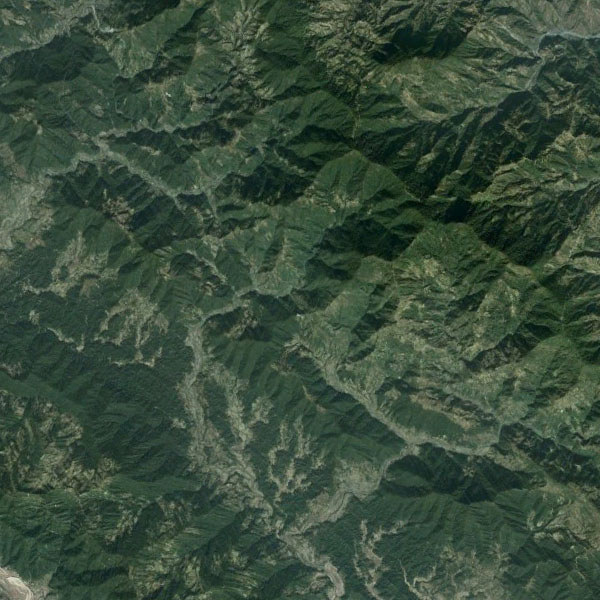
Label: Mountain